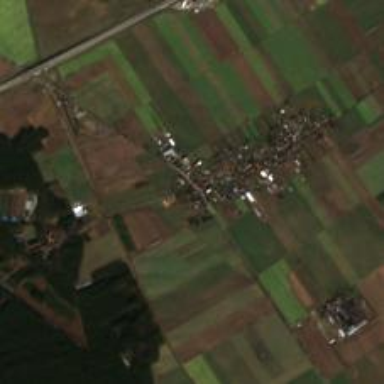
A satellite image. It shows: Village.